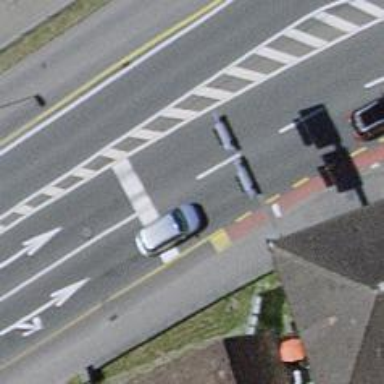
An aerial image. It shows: Road with traffic signals.